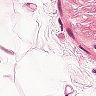
Metastatic tissue present: no